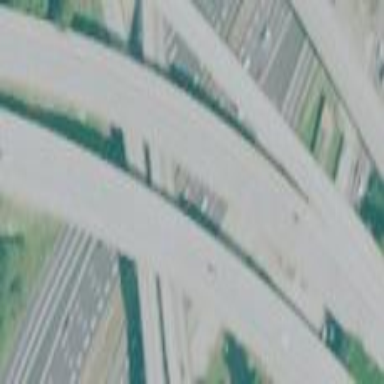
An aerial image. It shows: Motorway area.